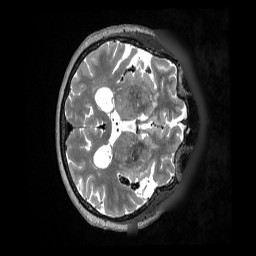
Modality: T2w
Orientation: axial
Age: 82
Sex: male